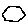
Label: hexagon